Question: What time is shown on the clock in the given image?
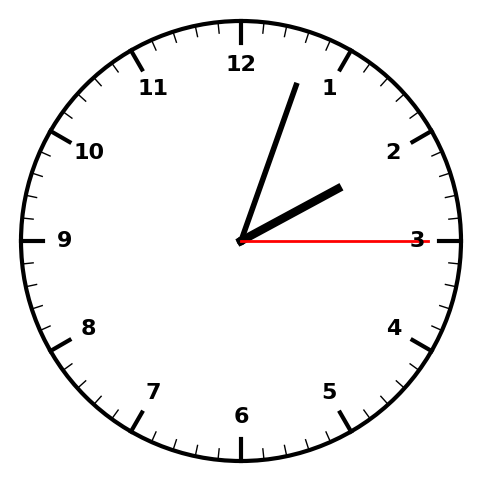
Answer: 02:03:15